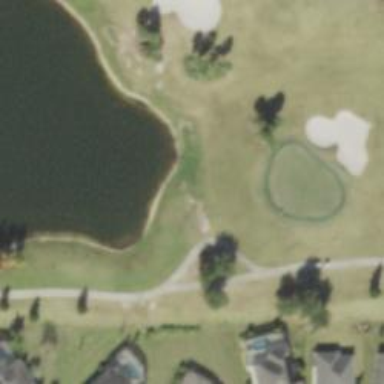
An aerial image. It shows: Path designated for golf carts.